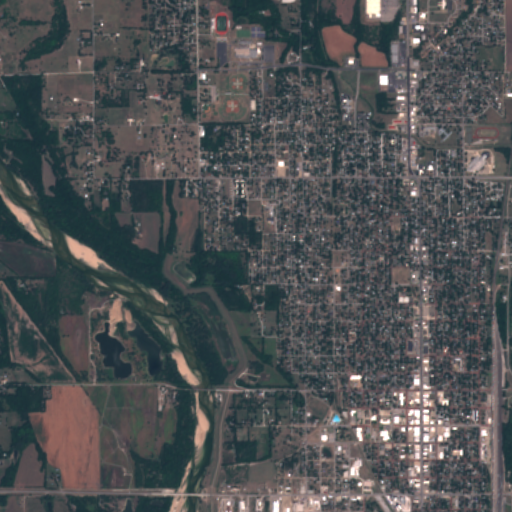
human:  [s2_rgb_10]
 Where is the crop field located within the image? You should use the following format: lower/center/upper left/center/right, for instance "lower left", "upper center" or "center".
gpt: The crop field is located in the left of the image.
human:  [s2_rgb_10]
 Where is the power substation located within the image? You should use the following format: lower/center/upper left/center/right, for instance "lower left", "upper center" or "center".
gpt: The power substation is located in the lower right of the image.
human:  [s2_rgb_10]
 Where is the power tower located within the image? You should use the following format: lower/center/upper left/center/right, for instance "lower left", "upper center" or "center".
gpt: The power tower is located in the lower right of the image.
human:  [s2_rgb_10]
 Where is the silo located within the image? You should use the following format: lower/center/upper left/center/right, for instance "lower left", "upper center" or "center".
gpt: The silo is located in the lower right of the image.
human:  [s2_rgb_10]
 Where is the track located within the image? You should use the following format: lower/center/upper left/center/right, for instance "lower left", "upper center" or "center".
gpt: The track is located in the upper right of the image.
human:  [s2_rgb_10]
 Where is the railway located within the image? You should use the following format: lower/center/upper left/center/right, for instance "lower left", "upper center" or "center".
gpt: The railway is located in the right of the image.
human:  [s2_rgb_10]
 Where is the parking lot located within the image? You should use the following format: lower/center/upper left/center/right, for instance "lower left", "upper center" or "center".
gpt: There is no parking lot in the image.